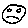
Label: smiley face